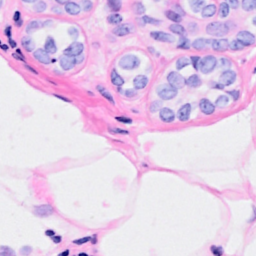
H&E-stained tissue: Breast